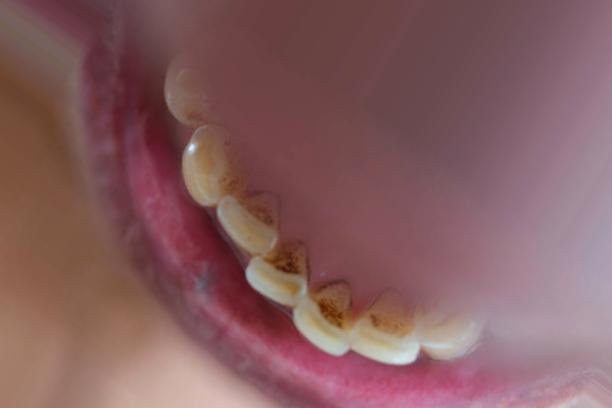
Condition: Tooth Discoloration